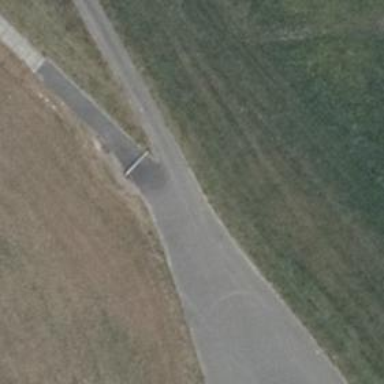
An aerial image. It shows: Paved track road with grade1 track type.